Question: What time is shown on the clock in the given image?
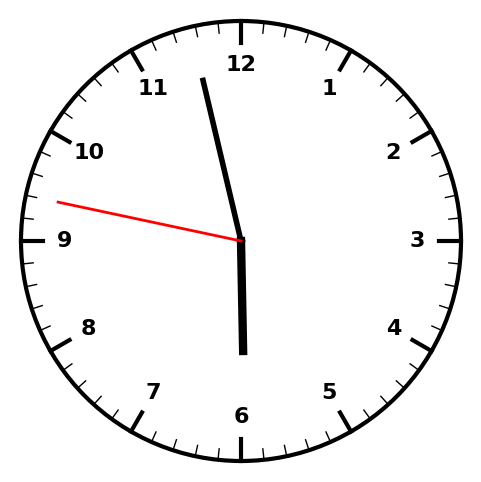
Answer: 05:57:47